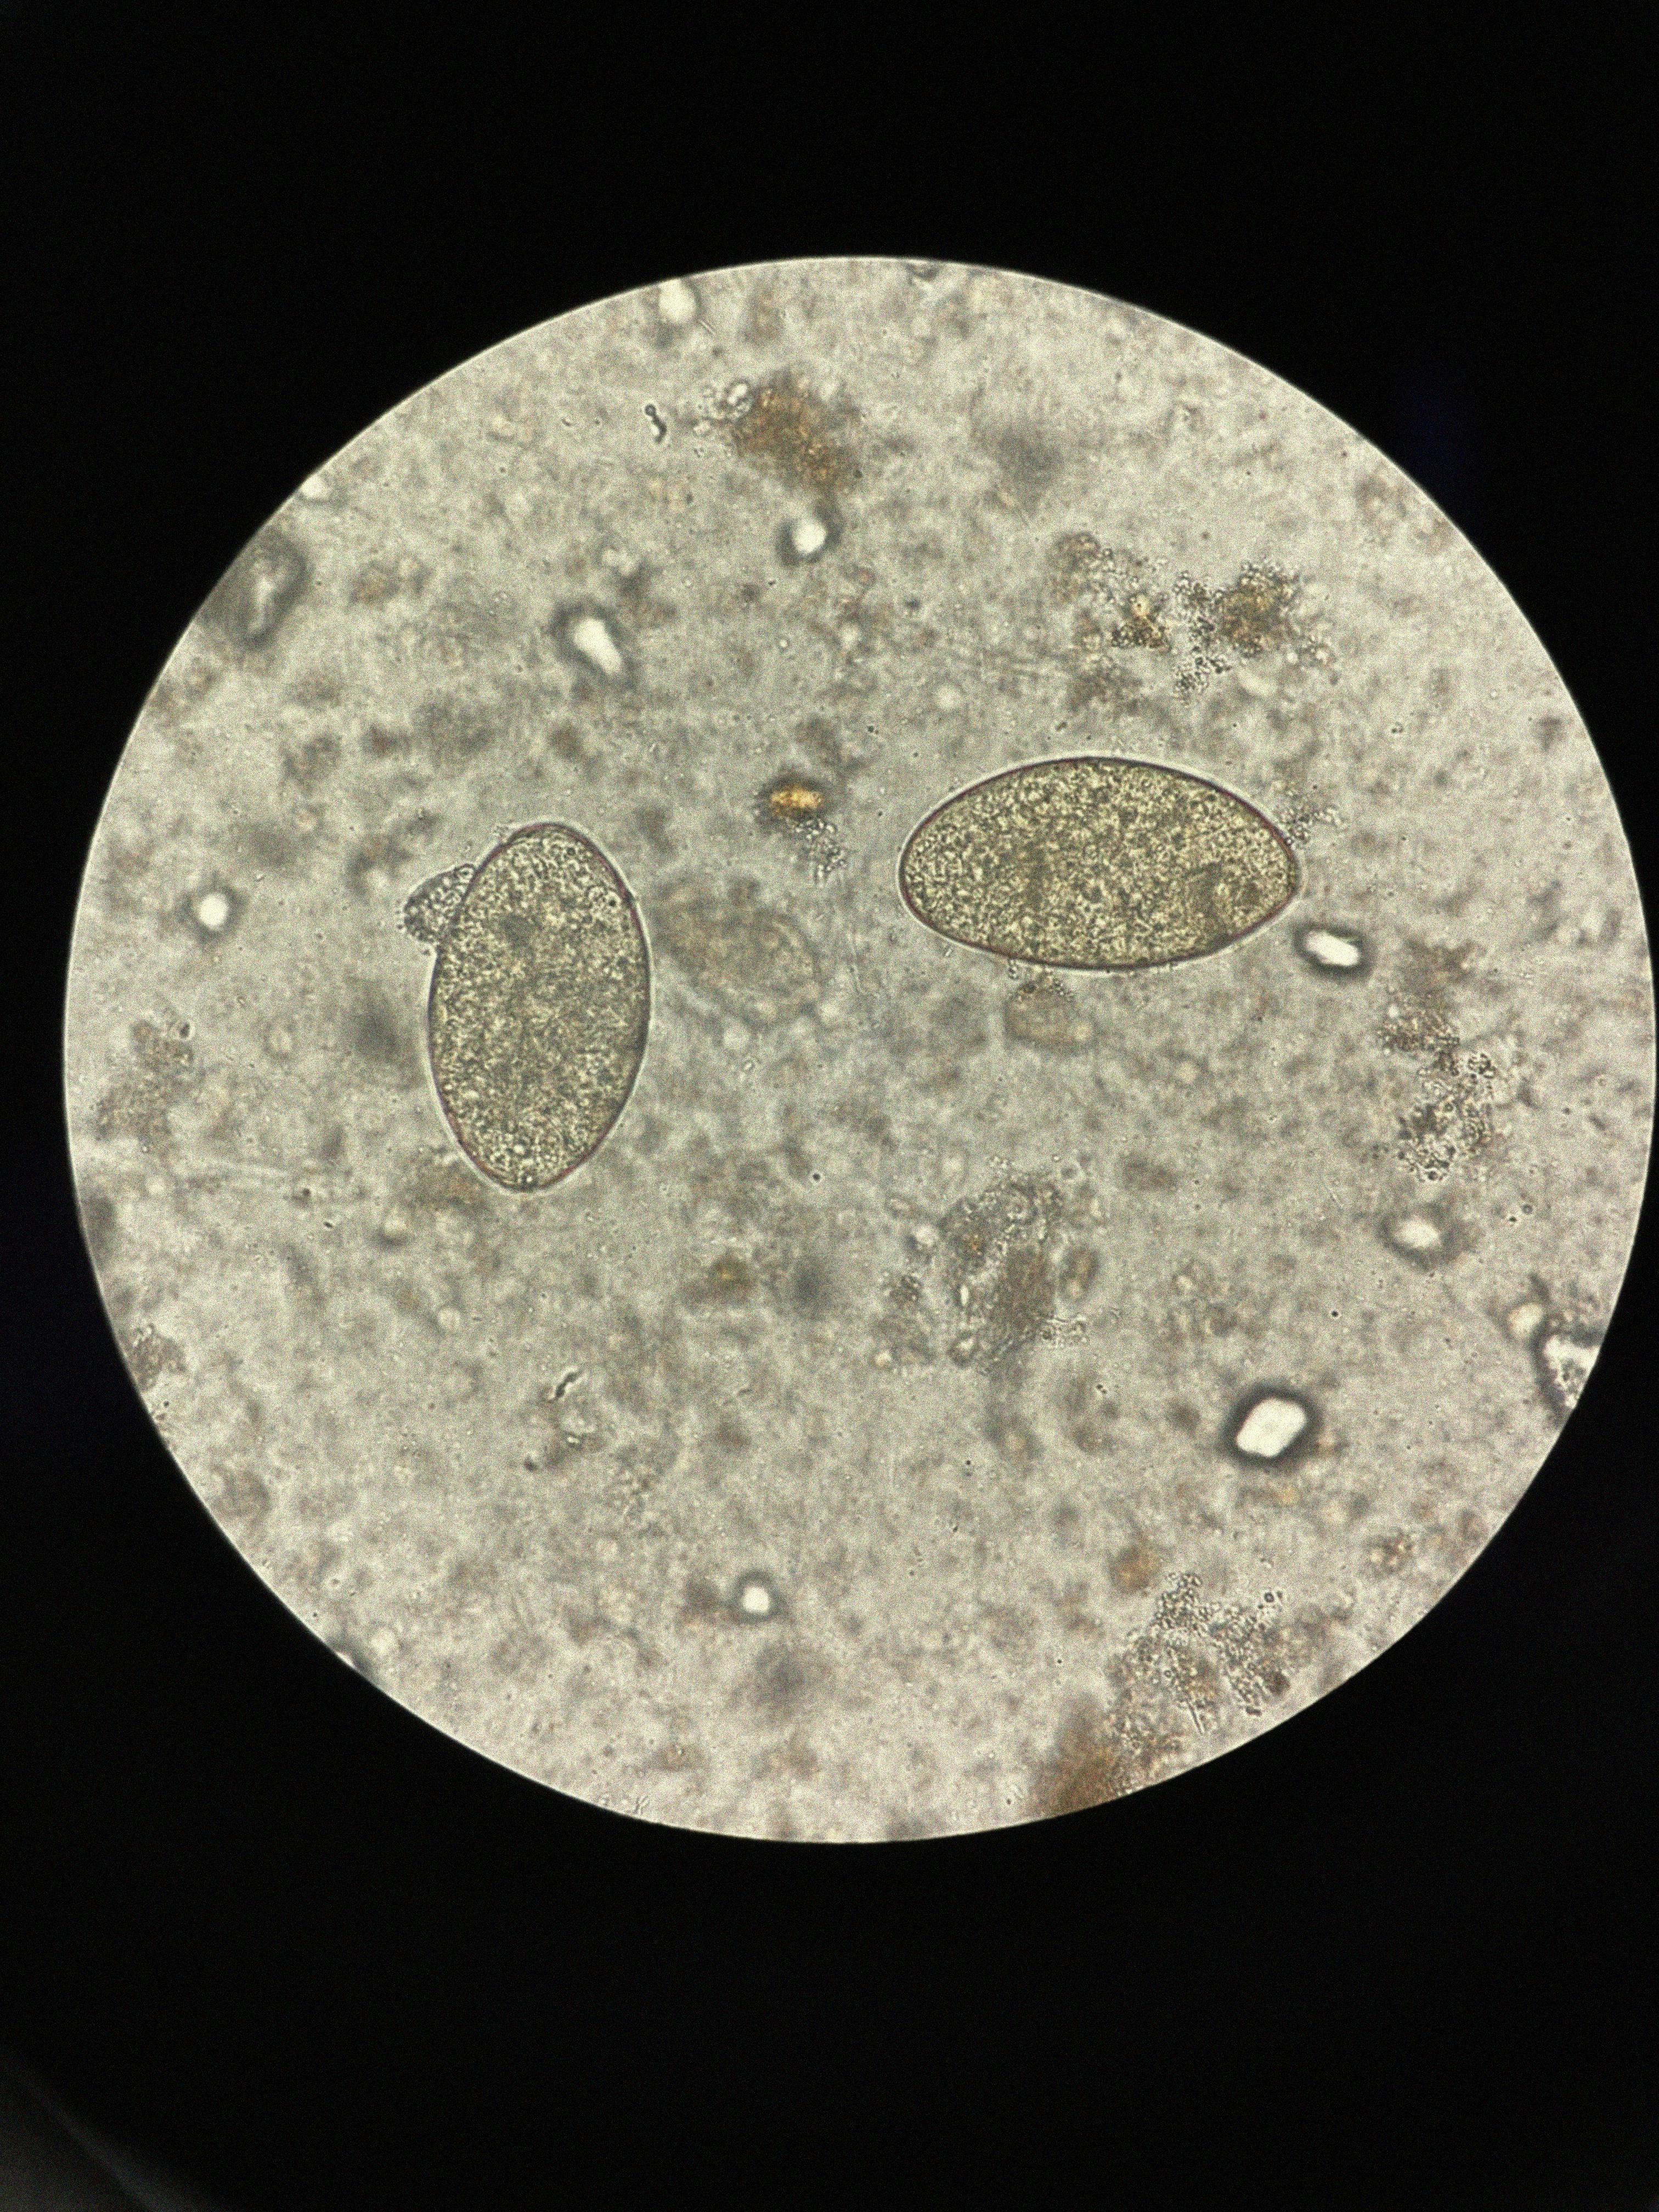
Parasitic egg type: Fasciolopsis buski